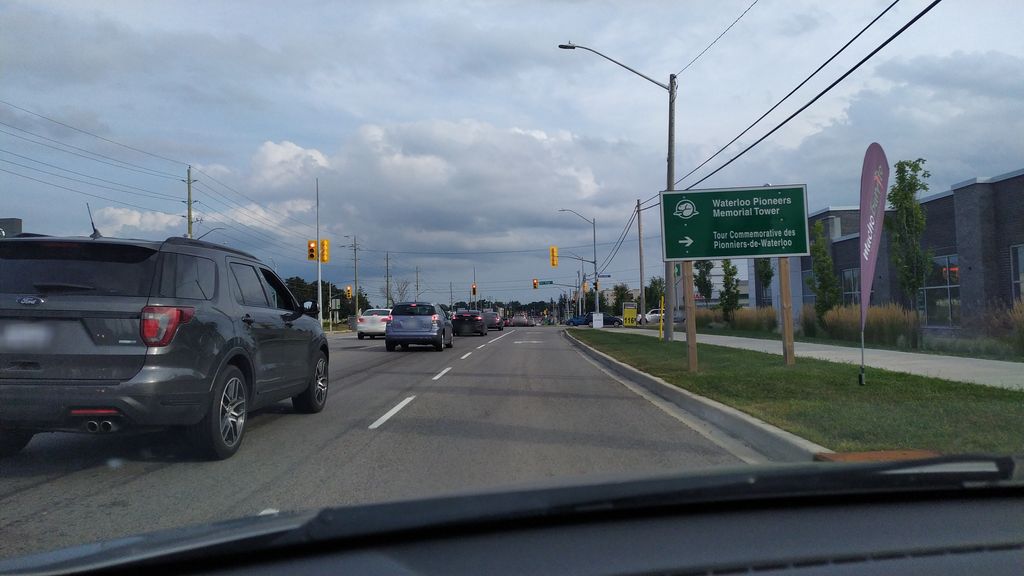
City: kitchener-waterloo